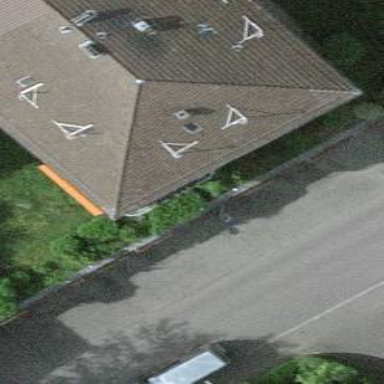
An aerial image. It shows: Group of garages.